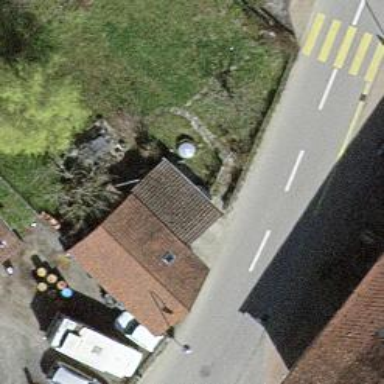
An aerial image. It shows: Garage.